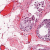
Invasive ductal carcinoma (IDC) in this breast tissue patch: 0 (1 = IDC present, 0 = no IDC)